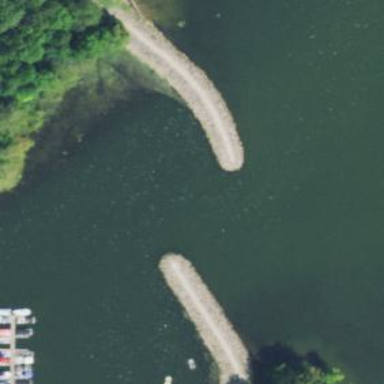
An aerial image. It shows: Breakwater structure.